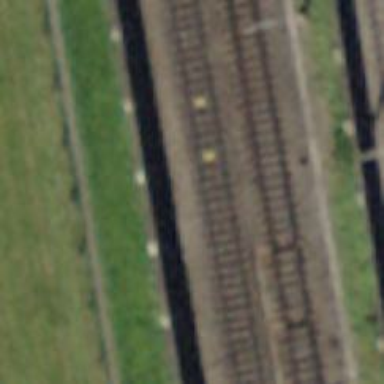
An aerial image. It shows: Railway switch.